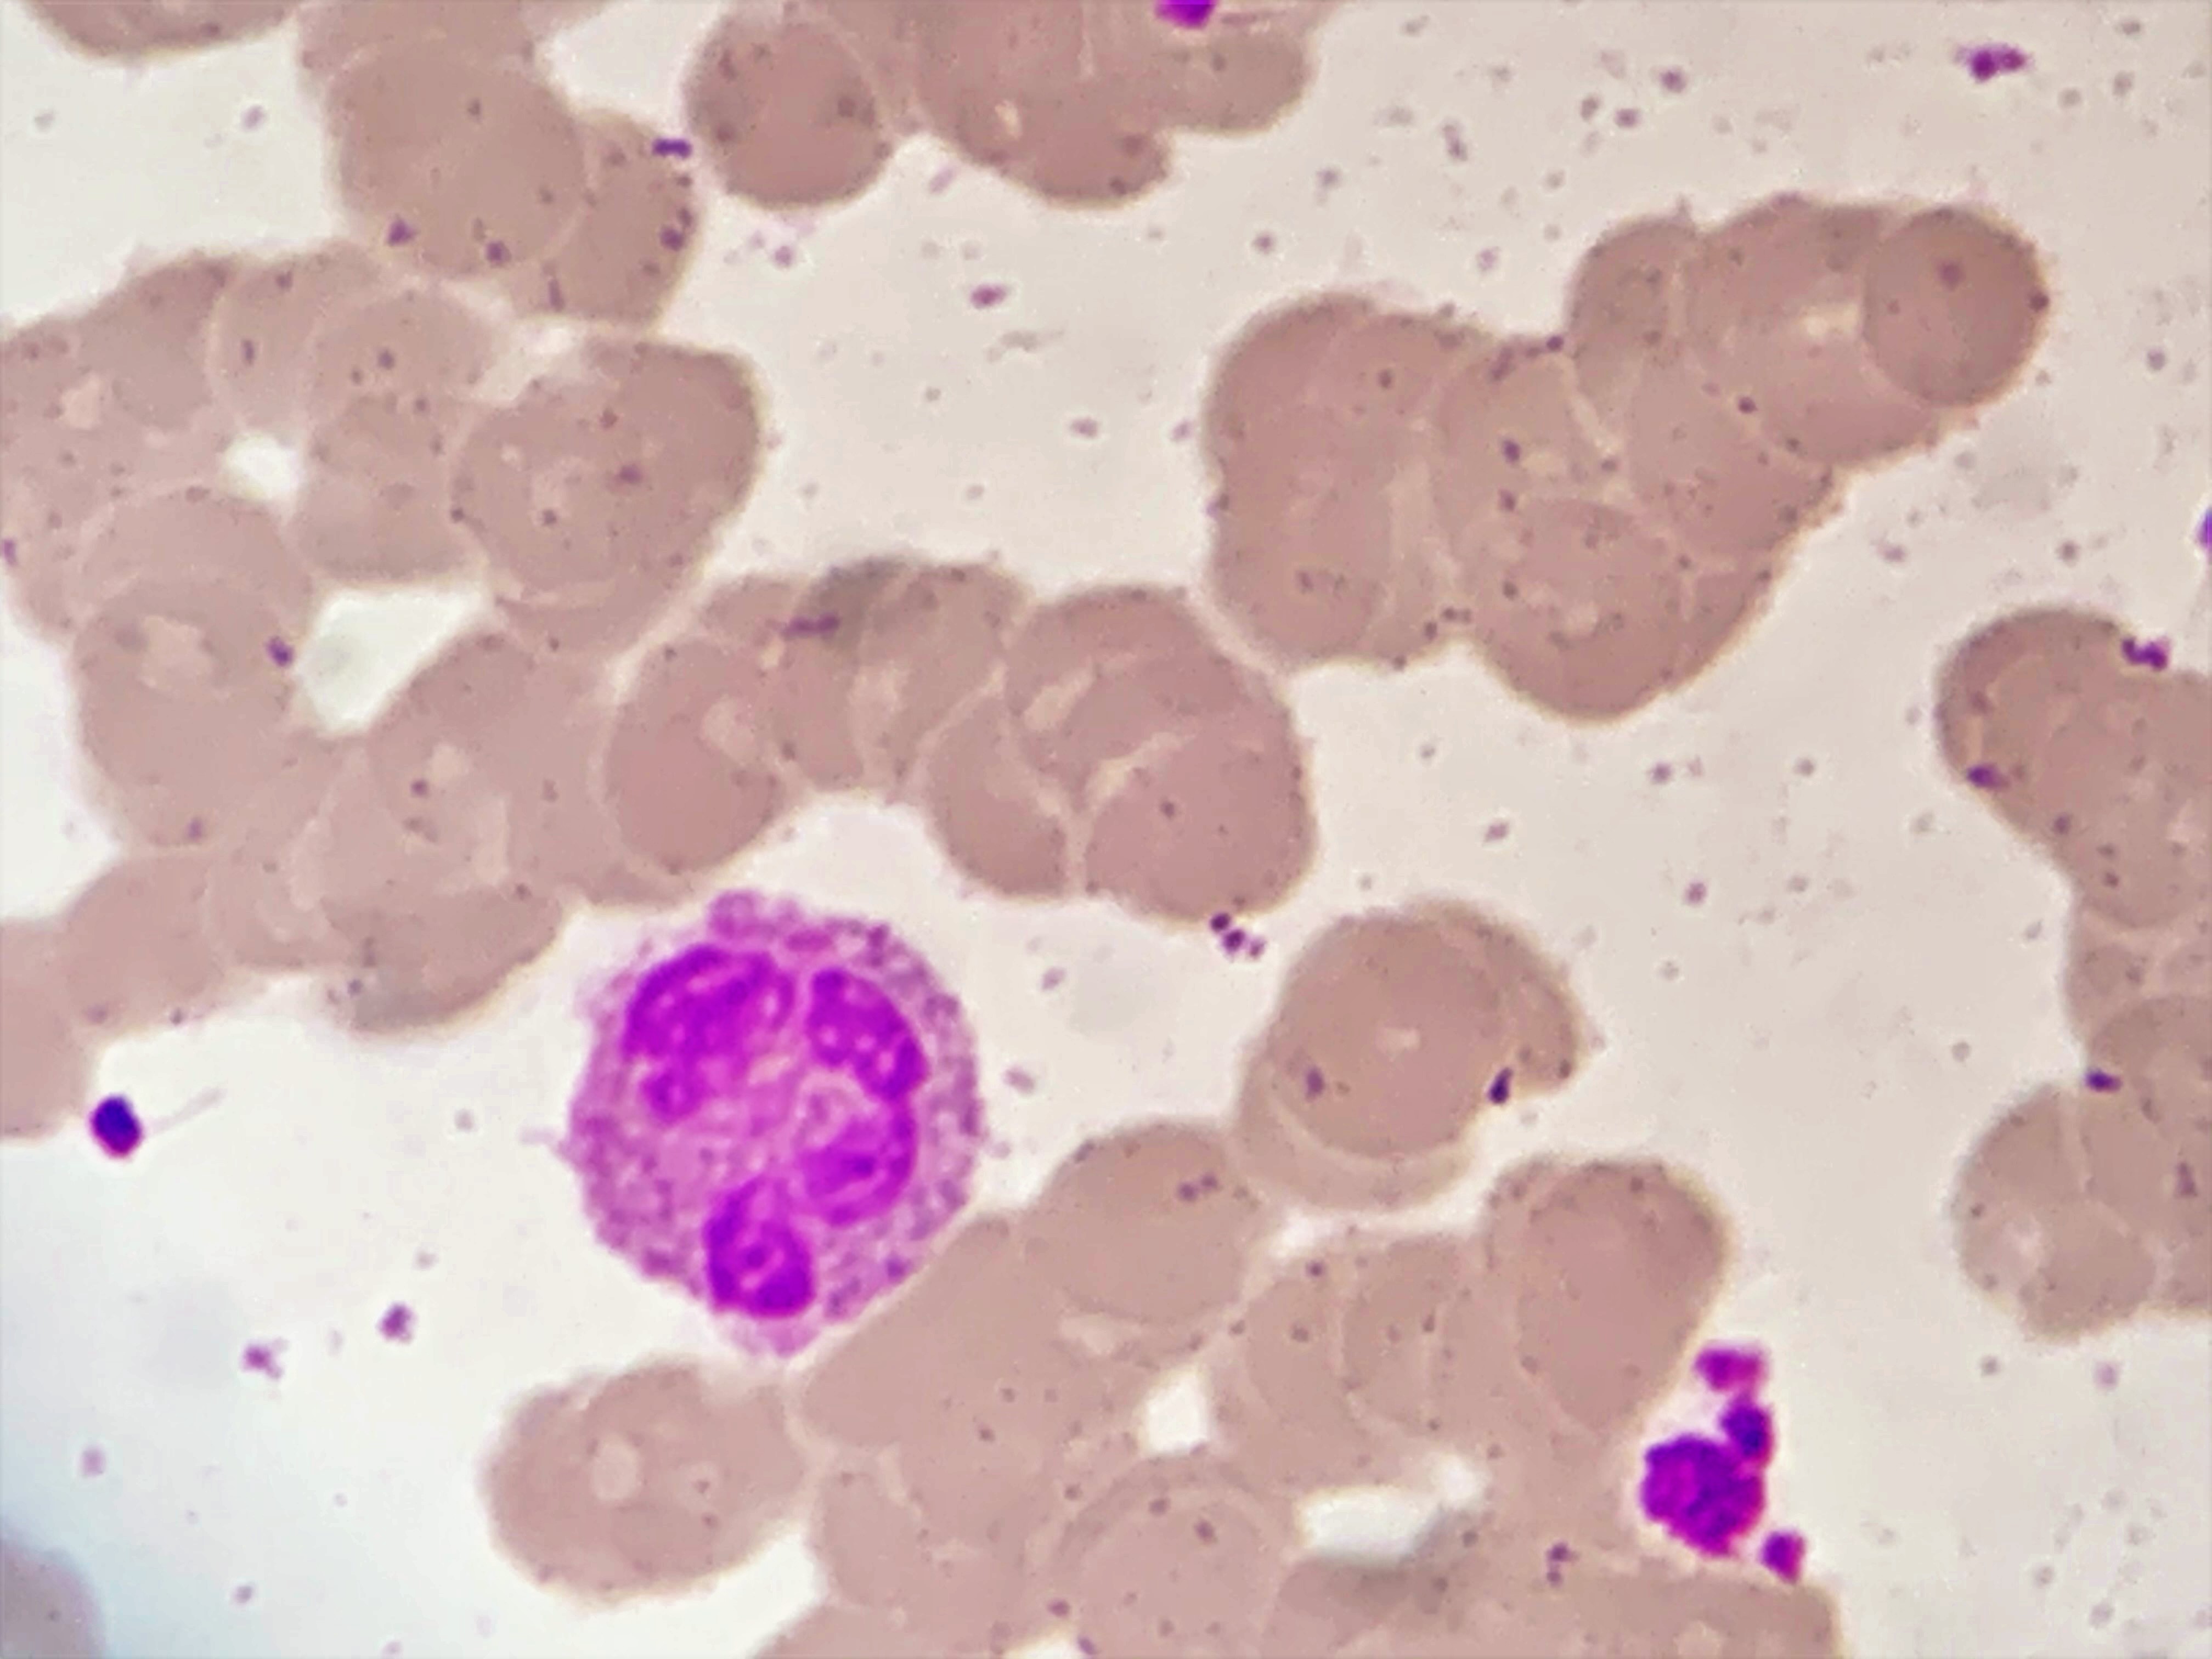
Cell type: NEUTROPHILS